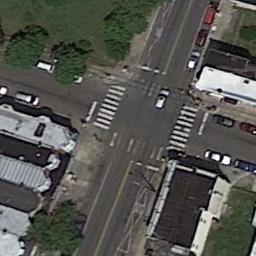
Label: intersection